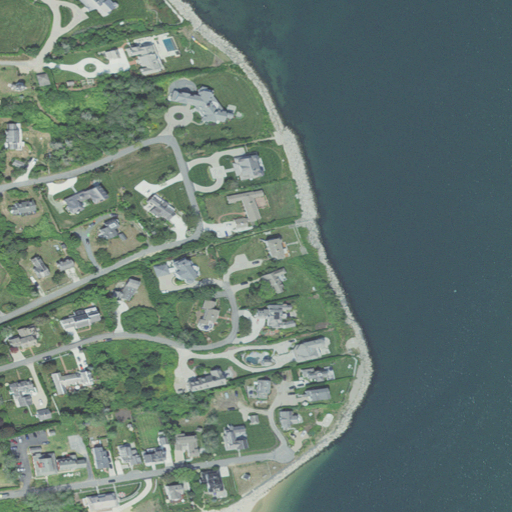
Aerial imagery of mountain in Massachusetts named Watch Hill containing open water, medium intensity development, low intensity development, high intensity development, barren land, open development, and grassland